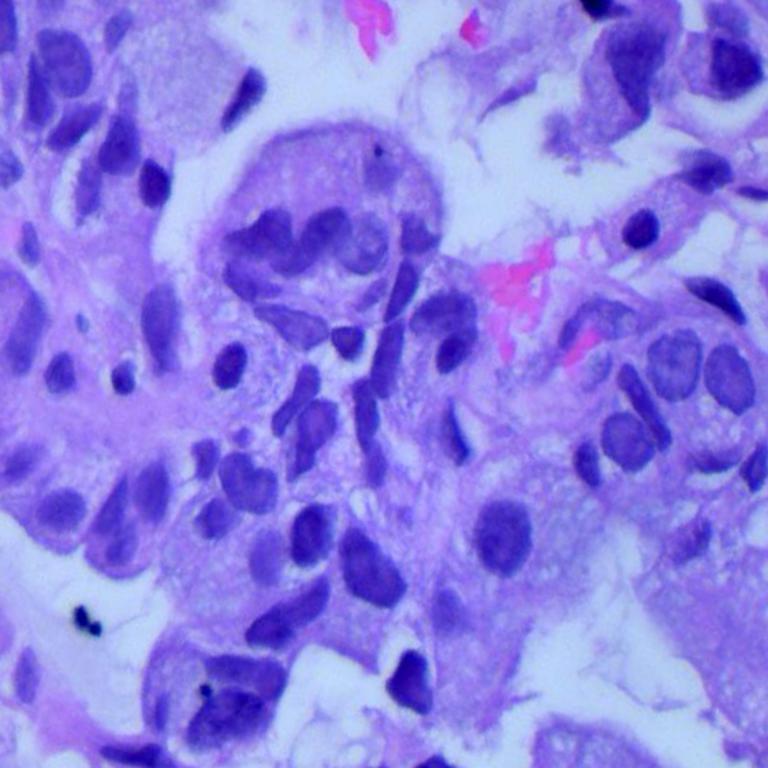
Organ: lung
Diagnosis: adenocarcinomas